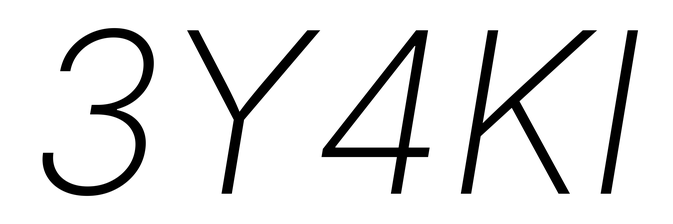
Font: Inter-Italic_ExtraLight_Italic